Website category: sports
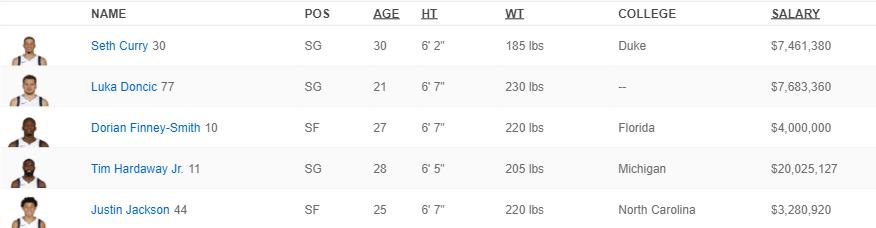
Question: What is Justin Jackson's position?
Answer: SF

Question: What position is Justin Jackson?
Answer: SF

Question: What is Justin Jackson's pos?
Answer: SF

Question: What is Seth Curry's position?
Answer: SG

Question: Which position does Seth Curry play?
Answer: SG

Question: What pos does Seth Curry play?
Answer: SG

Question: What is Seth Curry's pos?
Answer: SG

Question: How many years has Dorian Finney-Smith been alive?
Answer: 27

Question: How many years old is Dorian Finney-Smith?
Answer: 27

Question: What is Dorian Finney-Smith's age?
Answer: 27

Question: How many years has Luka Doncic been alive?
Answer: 21

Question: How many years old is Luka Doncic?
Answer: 21

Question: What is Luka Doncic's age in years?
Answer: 21

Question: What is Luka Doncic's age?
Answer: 21

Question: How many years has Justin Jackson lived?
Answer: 25

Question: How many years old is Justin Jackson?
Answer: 25

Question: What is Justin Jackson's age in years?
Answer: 25

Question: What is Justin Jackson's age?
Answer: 25

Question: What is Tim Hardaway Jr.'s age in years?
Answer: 28

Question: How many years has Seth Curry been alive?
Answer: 30

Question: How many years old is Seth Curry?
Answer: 30

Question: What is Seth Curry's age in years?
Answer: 30

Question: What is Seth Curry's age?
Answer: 30

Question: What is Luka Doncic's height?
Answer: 6' 7"

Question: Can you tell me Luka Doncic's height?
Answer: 6' 7"

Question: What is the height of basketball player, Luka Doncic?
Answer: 6' 7"

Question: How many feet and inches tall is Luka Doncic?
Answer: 6' 7"

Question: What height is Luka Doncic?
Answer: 6' 7"

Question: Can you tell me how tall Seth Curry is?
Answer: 6' 2"

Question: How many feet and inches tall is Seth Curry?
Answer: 6' 2"

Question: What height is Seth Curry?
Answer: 6' 2"

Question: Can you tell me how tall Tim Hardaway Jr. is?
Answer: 6' 5"

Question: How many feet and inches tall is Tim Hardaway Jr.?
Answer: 6' 5"

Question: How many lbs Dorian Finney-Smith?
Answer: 220 lbs

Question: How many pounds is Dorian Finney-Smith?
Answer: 220 lbs

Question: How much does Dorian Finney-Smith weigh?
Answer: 220 lbs

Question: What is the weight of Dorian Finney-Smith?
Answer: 220 lbs

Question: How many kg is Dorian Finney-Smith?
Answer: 220 lbs

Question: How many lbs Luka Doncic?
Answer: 230 lbs

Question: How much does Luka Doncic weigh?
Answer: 230 lbs

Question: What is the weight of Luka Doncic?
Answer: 230 lbs

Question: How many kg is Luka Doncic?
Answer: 230 lbs

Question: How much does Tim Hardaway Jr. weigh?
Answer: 205 lbs

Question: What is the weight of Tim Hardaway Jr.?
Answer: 205 lbs

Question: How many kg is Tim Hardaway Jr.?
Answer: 205 lbs

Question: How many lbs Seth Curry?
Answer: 185 lbs

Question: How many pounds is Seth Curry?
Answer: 185 lbs

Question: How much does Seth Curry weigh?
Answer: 185 lbs

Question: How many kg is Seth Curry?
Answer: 185 lbs

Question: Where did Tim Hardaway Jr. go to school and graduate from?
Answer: Michigan

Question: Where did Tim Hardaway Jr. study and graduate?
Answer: Michigan

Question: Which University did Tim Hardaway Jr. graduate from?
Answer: Michigan

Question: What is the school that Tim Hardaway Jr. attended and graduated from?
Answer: Michigan

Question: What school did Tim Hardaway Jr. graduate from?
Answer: Michigan

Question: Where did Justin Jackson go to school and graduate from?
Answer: North Carolina

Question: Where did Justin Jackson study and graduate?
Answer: North Carolina

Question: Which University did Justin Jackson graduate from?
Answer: North Carolina

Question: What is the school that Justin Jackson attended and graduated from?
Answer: North Carolina

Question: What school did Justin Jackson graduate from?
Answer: North Carolina

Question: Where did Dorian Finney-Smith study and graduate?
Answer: Florida

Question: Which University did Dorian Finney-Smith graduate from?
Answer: Florida

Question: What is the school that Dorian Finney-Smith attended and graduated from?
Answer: Florida

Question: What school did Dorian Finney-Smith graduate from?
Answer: Florida

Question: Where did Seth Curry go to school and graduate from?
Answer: Duke